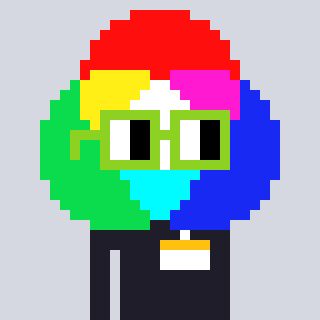
a pixel art character with square light green glasses, a color circle-shaped head and a grayscale-colored body on a cool background